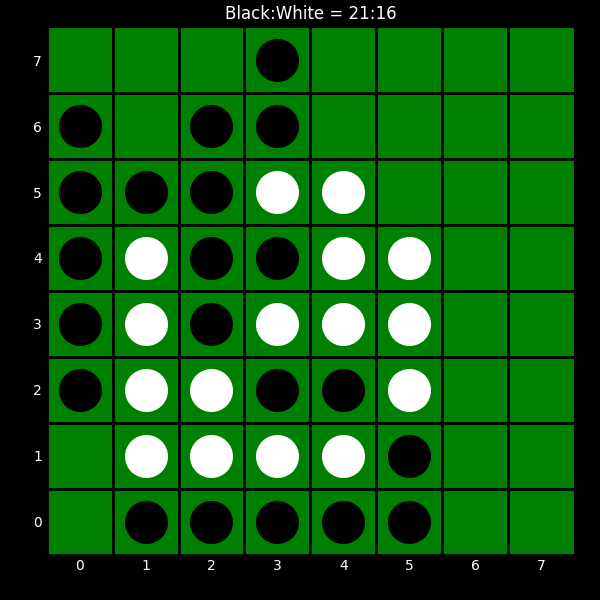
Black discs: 21
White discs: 16